Question: I have problems with hive queries. If i try to start query from hue interface but i get such exception:
'''
15/01/23 15:06:42 ERROR operation.Operation: Error running hive query:
org.apache.hive.service.cli.HiveSQLException: Error while processing statement: FAILED: Execution Error, return code 2 from org.apache.hadoop.hive.ql.exec.mr.MapRedTask
at org.apache.hive.service.cli.operation.SQLOperation.runInternal(SQLOperation.java:147)
at org.apache.hive.service.cli.operation.SQLOperation.access$000(SQLOperation.java:69)
at org.apache.hive.service.cli.operation.SQLOperation$1$1.run(SQLOperation.java:200)
at java.security.AccessController.doPrivileged(Native Method)
at javax.security.auth.Subject.doAs(Subject.java:415)
at org.apache.hadoop.security.UserGroupInformation.doAs(UserGroupInformation.java:1614)
at org.apache.hadoop.hive.shims.HadoopShimsSecure.doAs(HadoopShimsSecure.java:502)
at org.apache.hive.service.cli.operation.SQLOperation$1.run(SQLOperation.java:213)
at java.util.concurrent.Executors$RunnableAdapter.call(Executors.java:471)
at java.util.concurrent.FutureTask.run(FutureTask.java:262)
at java.util.concurrent.ThreadPoolExecutor.runWorker(ThreadPoolExecutor.java:1145)
at java.util.concurrent.ThreadPoolExecutor$Worker.run(ThreadPoolExecutor.java:615)
at java.lang.Thread.run(Thread.java:745)
'''
By starting same query in hive Cli i get:
'''
hive> select count(*) from tweets;
Total jobs = 1
Launching Job 1 out of 1
Number of reduce tasks determined at compile time: 1
In order to change the average load for a reducer (in bytes):
set hive.exec.reducers.bytes.per.reducer=<number>
In order to limit the maximum number of reducers:
set hive.exec.reducers.max=<number>
In order to set a constant number of reducers:
set mapreduce.job.reduces=<number>
java.lang.OutOfMemoryError: GC overhead limit exceeded
at java.lang.StringCoding$StringDecoder.decode(StringCoding.java:149)
at java.lang.StringCoding.decode(StringCoding.java:193)
at java.lang.String.<init>(String.java:416)
at com.google.protobuf.LiteralByteString.toString(LiteralByteString.java:148)
at com.google.protobuf.ByteString.toStringUtf8(ByteString.java:572)
at org.apache.hadoop.hdfs.protocol.proto.HdfsProtos$ExtendedBlockProto.getPoolId(HdfsProtos.java:743)
at org.apache.hadoop.hdfs.protocolPB.PBHelper.convert(PBHelper.java:525)
at org.apache.hadoop.hdfs.protocolPB.PBHelper.convert(PBHelper.java:751)
at org.apache.hadoop.hdfs.protocolPB.PBHelper.convert(PBHelper.java:1188)
at org.apache.hadoop.hdfs.protocolPB.PBHelper.convert(PBHelper.java:1324)
at org.apache.hadoop.hdfs.protocolPB.PBHelper.convert(PBHelper.java:1432)
at org.apache.hadoop.hdfs.protocolPB.PBHelper.convert(PBHelper.java:1441)
at org.apache.hadoop.hdfs.protocolPB.ClientNamenodeProtocolTranslatorPB.getListing(ClientNamenodeProtocolTranslatorPB.java:549)
at sun.reflect.GeneratedMethodAccessor9.invoke(Unknown Source)
at sun.reflect.DelegatingMethodAccessorImpl.invoke(DelegatingMethodAccessorImpl.java:43)
at java.lang.reflect.Method.invoke(Method.java:606)
at org.apache.hadoop.io.retry.RetryInvocationHandler.invokeMethod(RetryInvocationHandler.java:187)
at org.apache.hadoop.io.retry.RetryInvocationHandler.invoke(RetryInvocationHandler.java:102)
at com.sun.proxy.$Proxy17.getListing(Unknown Source)
at org.apache.hadoop.hdfs.DFSClient.listPaths(DFSClient.java:1906)
at org.apache.hadoop.hdfs.DistributedFileSystem$15.<init>(DistributedFileSystem.java:742)
at org.apache.hadoop.hdfs.DistributedFileSystem.listLocatedStatus(DistributedFileSystem.java:731)
at org.apache.hadoop.fs.FileSystem.listLocatedStatus(FileSystem.java:1664)
at org.apache.hadoop.mapreduce.lib.input.FileInputFormat.singleThreadedListStatus(FileInputFormat.java:300)
at org.apache.hadoop.mapreduce.lib.input.FileInputFormat.listStatus(FileInputFormat.java:264)
at org.apache.hadoop.mapreduce.lib.input.CombineFileInputFormat.getSplits(CombineFileInputFormat.java:217)
at org.apache.hadoop.mapred.lib.CombineFileInputFormat.getSplits(CombineFileInputFormat.java:75)
at org.apache.hadoop.hive.shims.HadoopShimsSecure$CombineFileInputFormatShim.getSplits(HadoopShimsSecure.java:336)
at org.apache.hadoop.hive.shims.HadoopShimsSecure$CombineFileInputFormatShim.getSplits(HadoopShimsSecure.java:302)
at org.apache.hadoop.hive.ql.io.CombineHiveInputFormat.getSplits(CombineHiveInputFormat.java:435)
at org.apache.hadoop.mapreduce.JobSubmitter.writeOldSplits(JobSubmitter.java:525)
at org.apache.hadoop.mapreduce.JobSubmitter.writeSplits(JobSubmitter.java:517)
FAILED: Execution Error, return code -101 from org.apache.hadoop.hive.ql.exec.mr.MapRedTask. GC overhead limit exceeded
'''
I tried to check logs in jobTracker but i get
How cat solve all this errors?
- - -
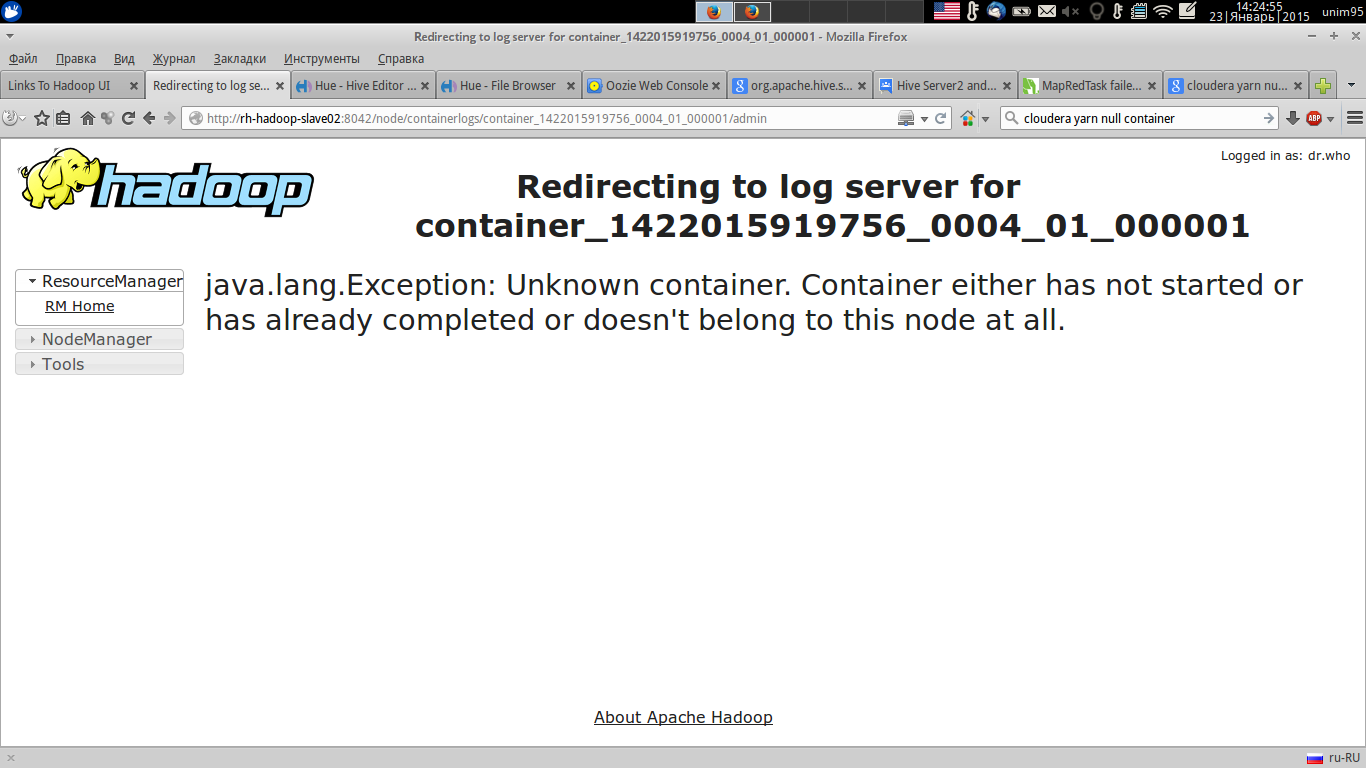
Answer: I have understood problem with
'''
select count(*) from tweets;
'''
The problem was that I placed my serde.jar in wrong directories on some Node-hosts. So i get errors with query in hive cli/Hue. CDH 4.* throws "Class not found Exception" and CDH 5.* Error code 2.
But problem with jobTracker(Yarn) is still present.